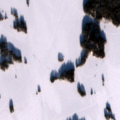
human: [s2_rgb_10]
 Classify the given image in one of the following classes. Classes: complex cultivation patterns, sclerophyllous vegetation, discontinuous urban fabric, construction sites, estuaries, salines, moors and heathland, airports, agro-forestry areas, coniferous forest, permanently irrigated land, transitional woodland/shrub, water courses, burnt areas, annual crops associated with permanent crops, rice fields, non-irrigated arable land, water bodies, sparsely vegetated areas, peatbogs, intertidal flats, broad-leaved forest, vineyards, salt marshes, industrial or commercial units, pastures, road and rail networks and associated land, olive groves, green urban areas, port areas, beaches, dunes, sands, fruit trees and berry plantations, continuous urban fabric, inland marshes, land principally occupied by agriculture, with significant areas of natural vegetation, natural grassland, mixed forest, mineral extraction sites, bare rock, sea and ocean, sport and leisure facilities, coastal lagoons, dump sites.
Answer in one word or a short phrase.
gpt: mixed forest, water bodies